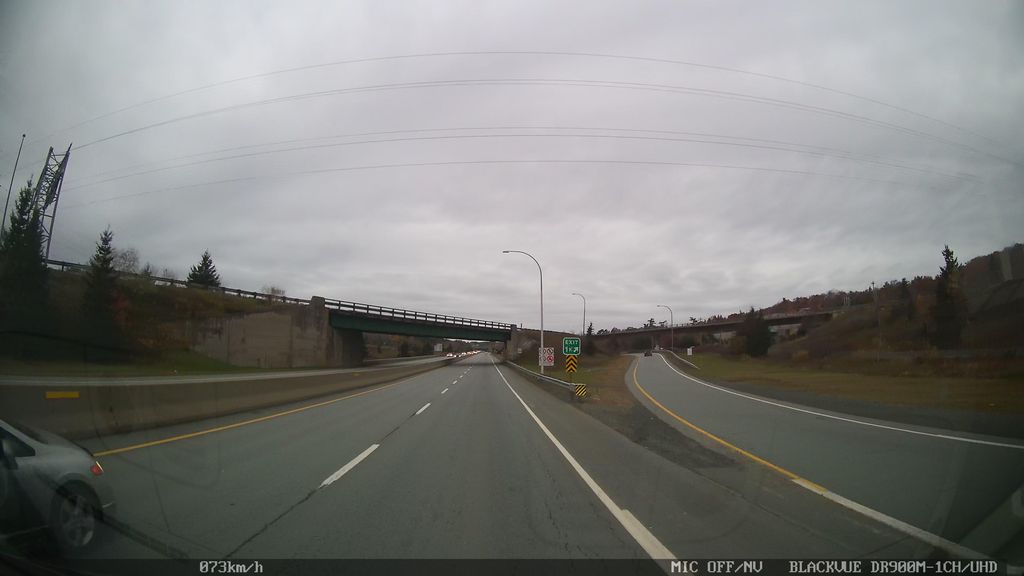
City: halifax